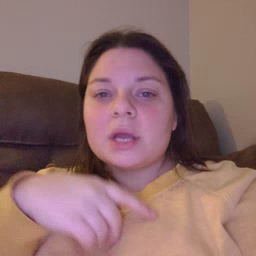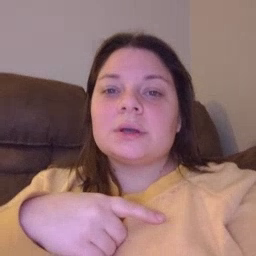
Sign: boat